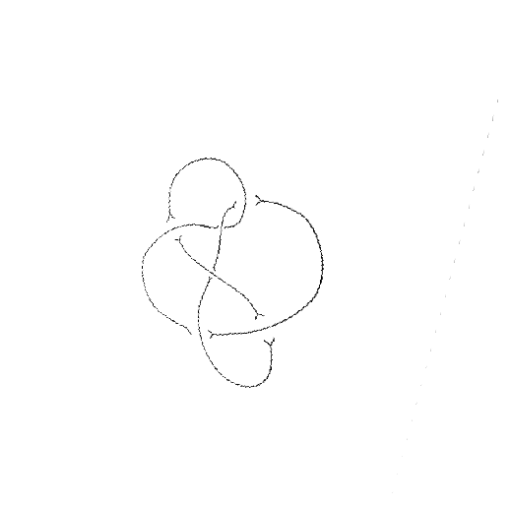
Crossing number: 6